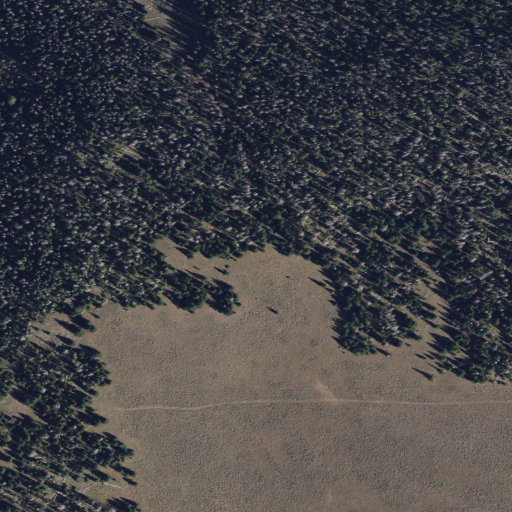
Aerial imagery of gap in Utah named U M Yogo Saddle containing evergreen forest, shrub, and mixed forest